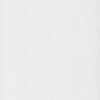
Label: dusty